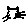
Label: cat